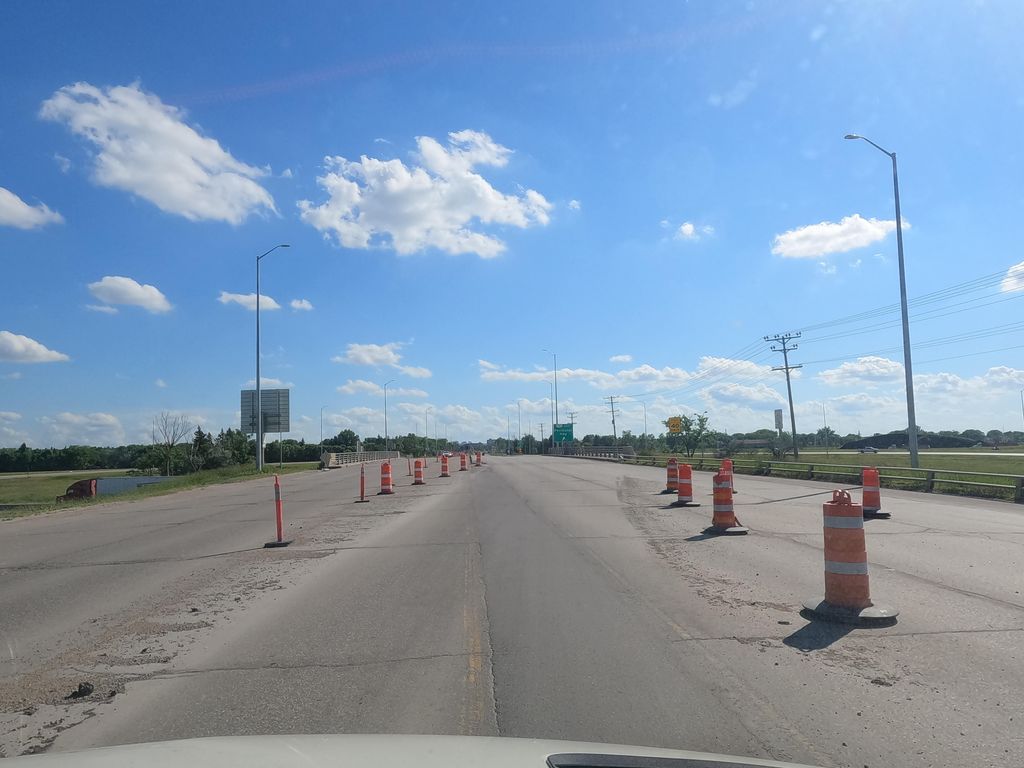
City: winnipeg